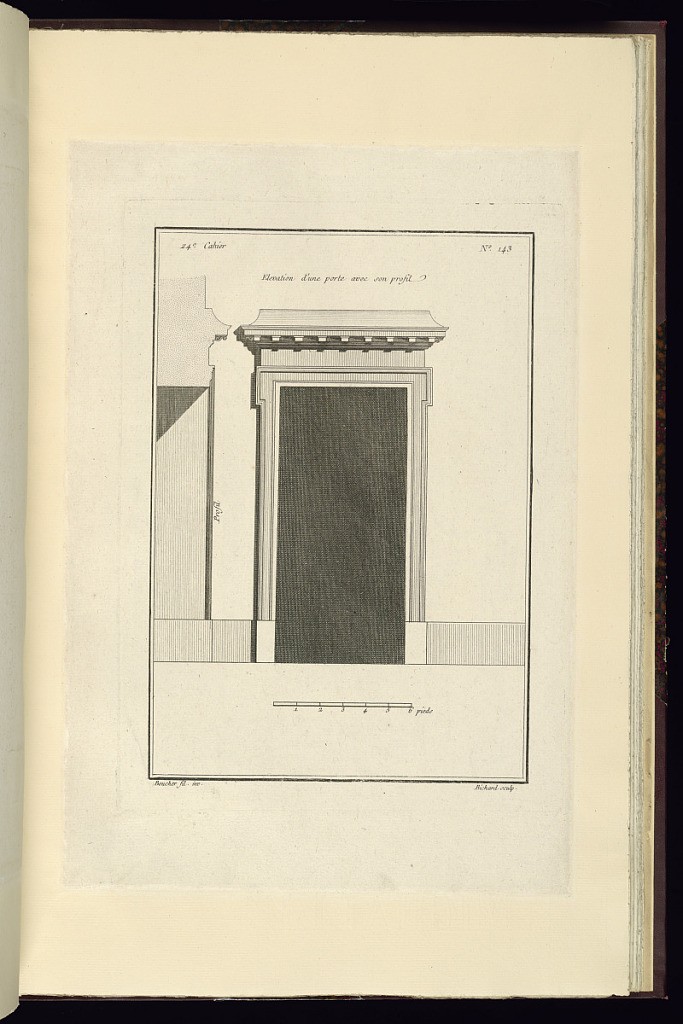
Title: Elévation d'une porte avec son profil
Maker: Juste-François Boucher, French, 1736 – 1782
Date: ca. 1775
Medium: Engraving on off white laid paper
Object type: Print
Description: Elevation and profile of a doorway. The doorframe is decorated with ornament motifs including scroll brackets. The plate is signed.